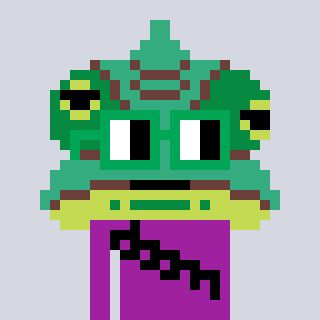
a pixel art character with square green glasses, a chameleon-shaped head and a magenta-colored body on a cool background